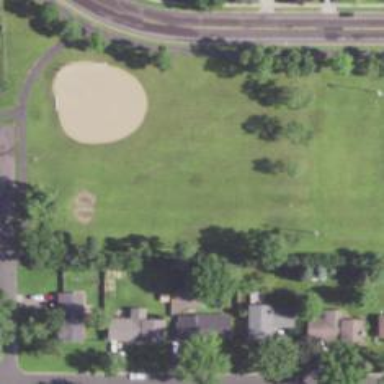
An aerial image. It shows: Baseball pitch for leisure and sports activities.